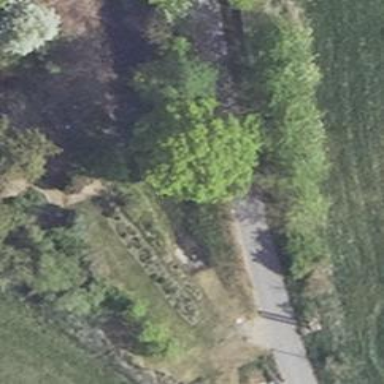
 which follows the route of historic railway branch."